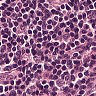
Metastatic tissue present: no